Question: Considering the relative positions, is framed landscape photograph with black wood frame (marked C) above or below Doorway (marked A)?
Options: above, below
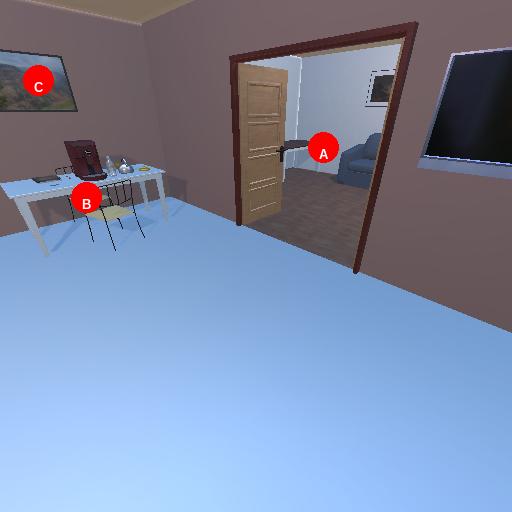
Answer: above